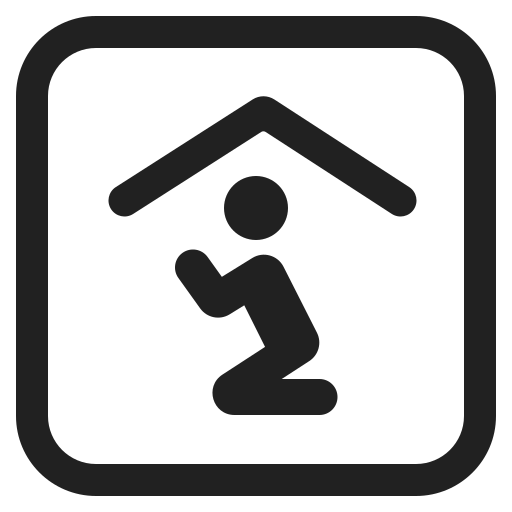
place of worship high contrast